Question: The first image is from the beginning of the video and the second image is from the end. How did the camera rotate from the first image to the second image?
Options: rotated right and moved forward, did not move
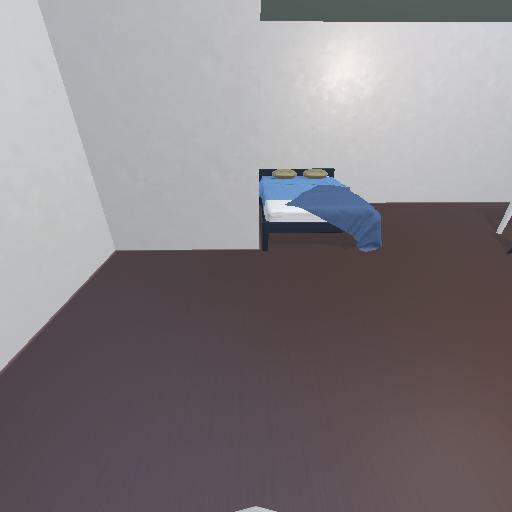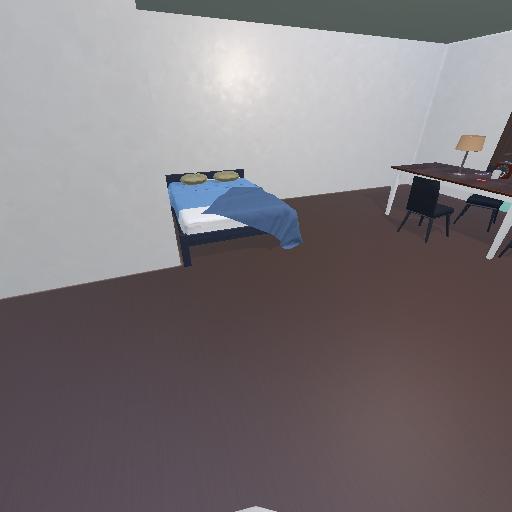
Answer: rotated right and moved forward